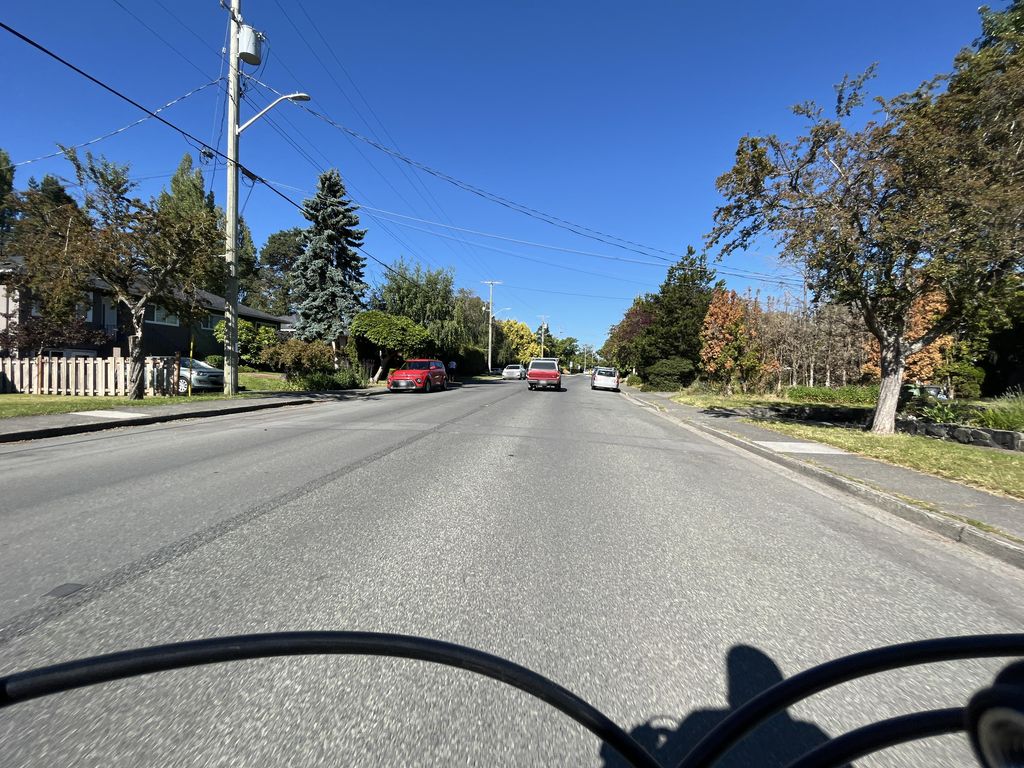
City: victoria